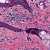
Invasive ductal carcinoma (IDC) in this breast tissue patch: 0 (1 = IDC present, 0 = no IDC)